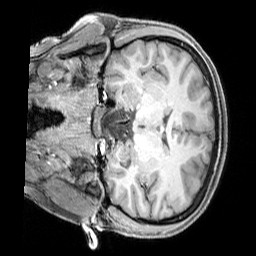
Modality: T1w
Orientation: coronal
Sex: female
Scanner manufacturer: siemens
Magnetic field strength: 3 T
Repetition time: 2.3 s
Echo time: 0.00226 s